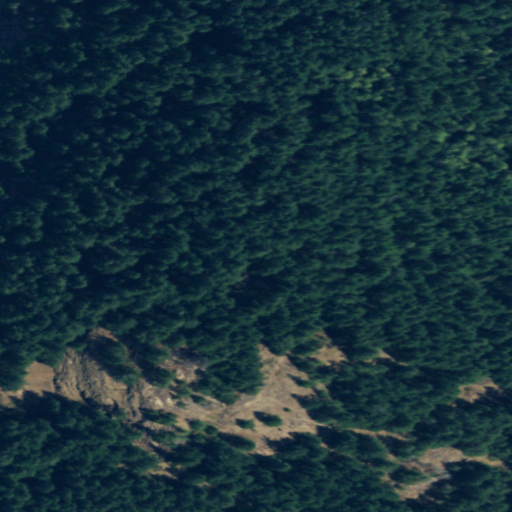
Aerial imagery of mountain in Washington named Sugarloaf containing evergreen forest, shrub, grassland, open development, and mixed forest